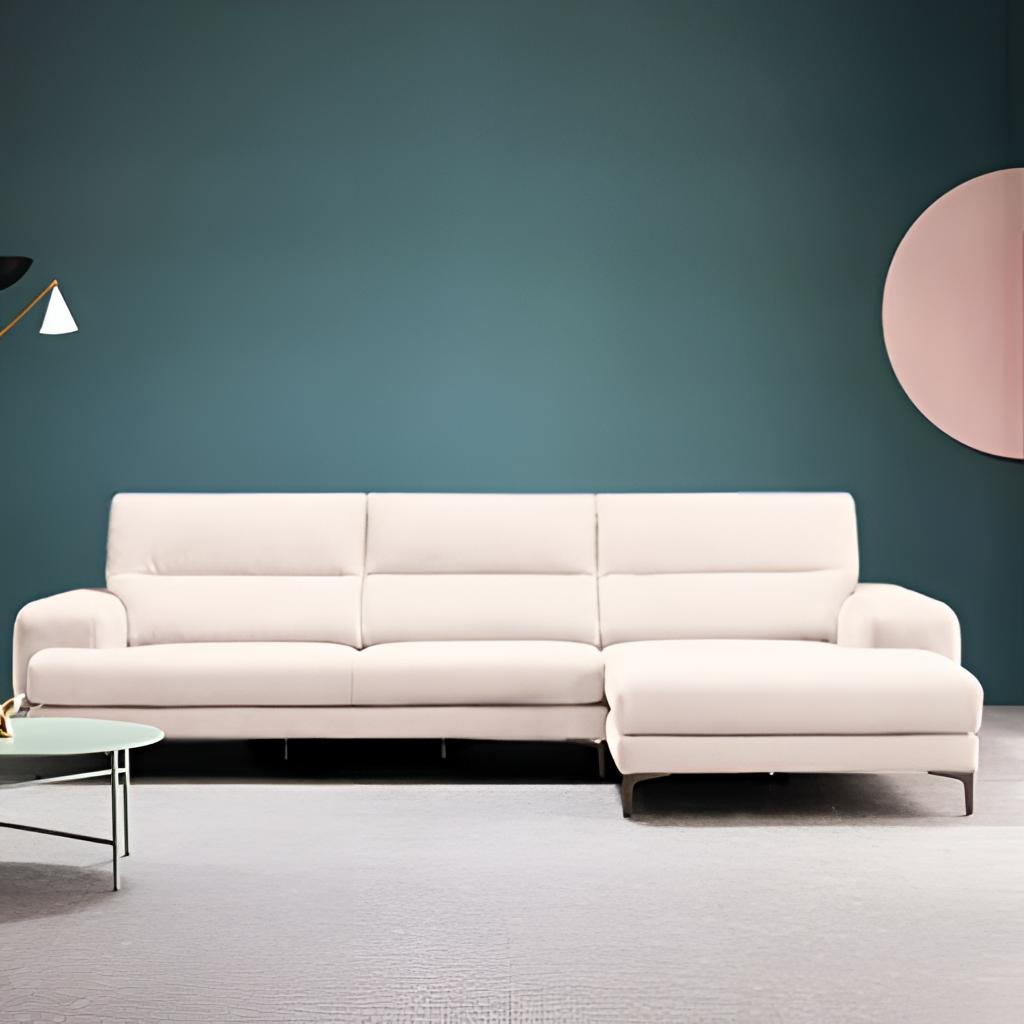
leather sectional sofa, living room, modern, gray fabric flooring, with subtle texture pattern, paint wallpaper, with solid pattern